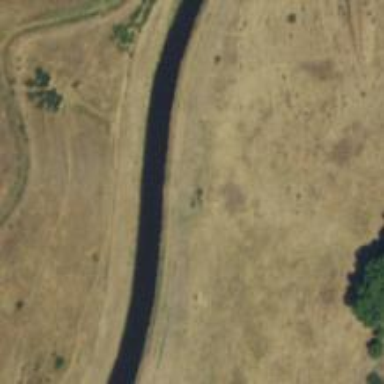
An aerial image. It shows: Irrigation canal used for providing water to the land.